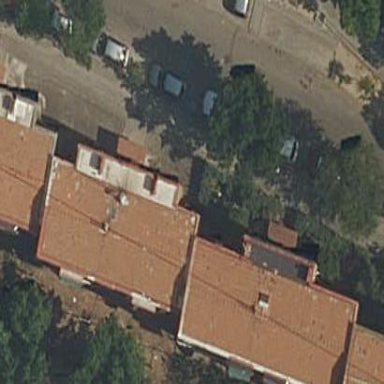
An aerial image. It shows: View of apartment building.